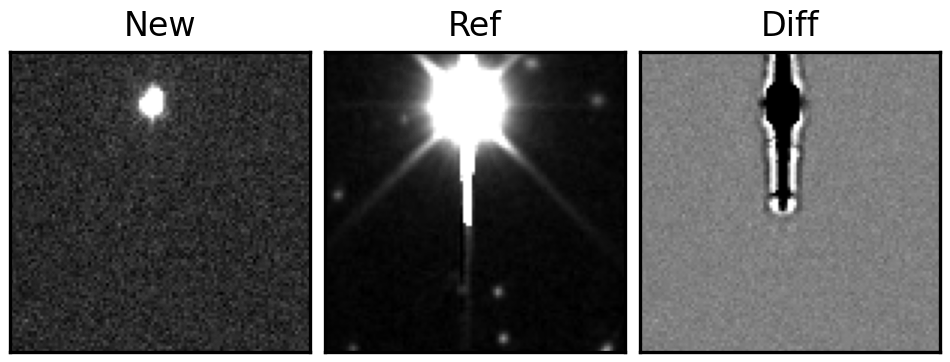
Label: bogus